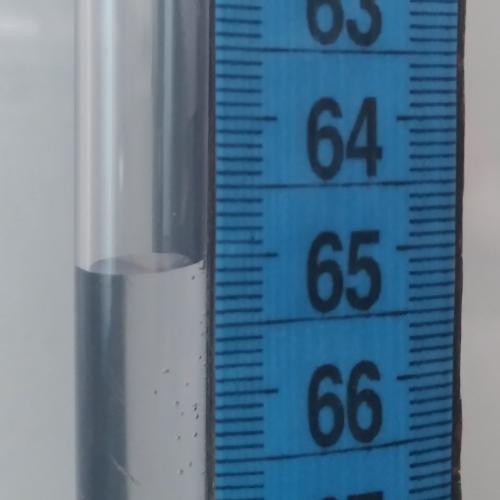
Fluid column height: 65.0 cm